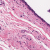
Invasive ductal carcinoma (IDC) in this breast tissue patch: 0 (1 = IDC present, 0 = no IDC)